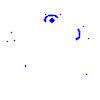
Particle: kaon